Aerial crown-view tile of a tropical tree (Barro Colorado Island, Panama), acquired 20250217:
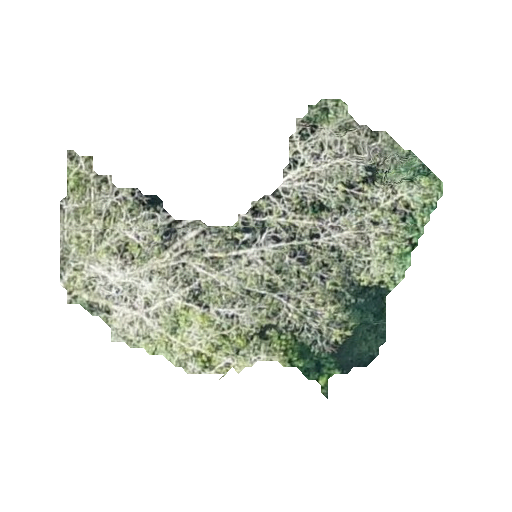
Species: Hura crepitans
GBIF accepted scientific name: Hura crepitans
Crown area: 94.409 m²